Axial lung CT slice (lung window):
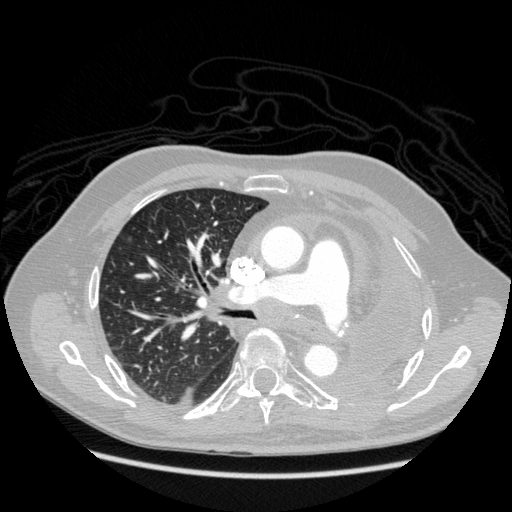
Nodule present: no